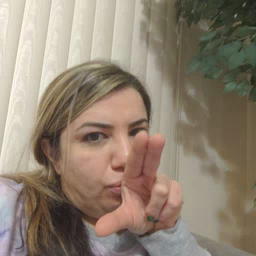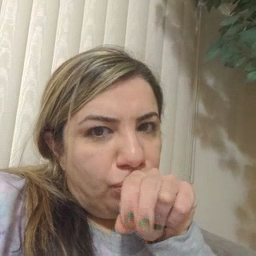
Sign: goose